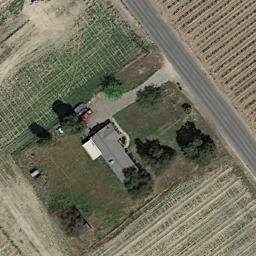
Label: sparse_residential